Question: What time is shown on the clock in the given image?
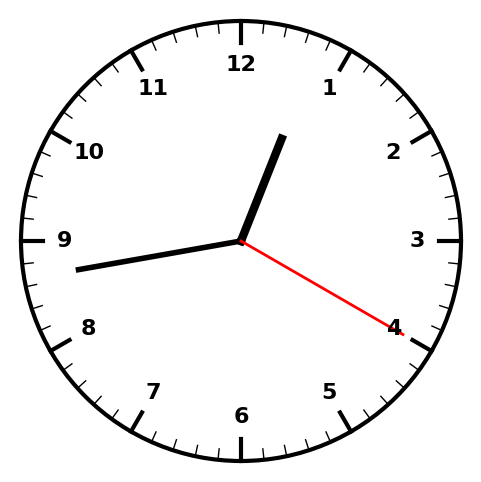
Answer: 12:43:20